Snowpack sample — Buffalo Mountain, Silverthorne, Colorado, USA (2/22/26, 2:02 PM MST)
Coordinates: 39.622, -106.113
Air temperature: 33 °F
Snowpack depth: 63 cm
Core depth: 50 cm
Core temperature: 28.4 °F
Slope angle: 11°, slope face: 116°
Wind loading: low
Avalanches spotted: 0
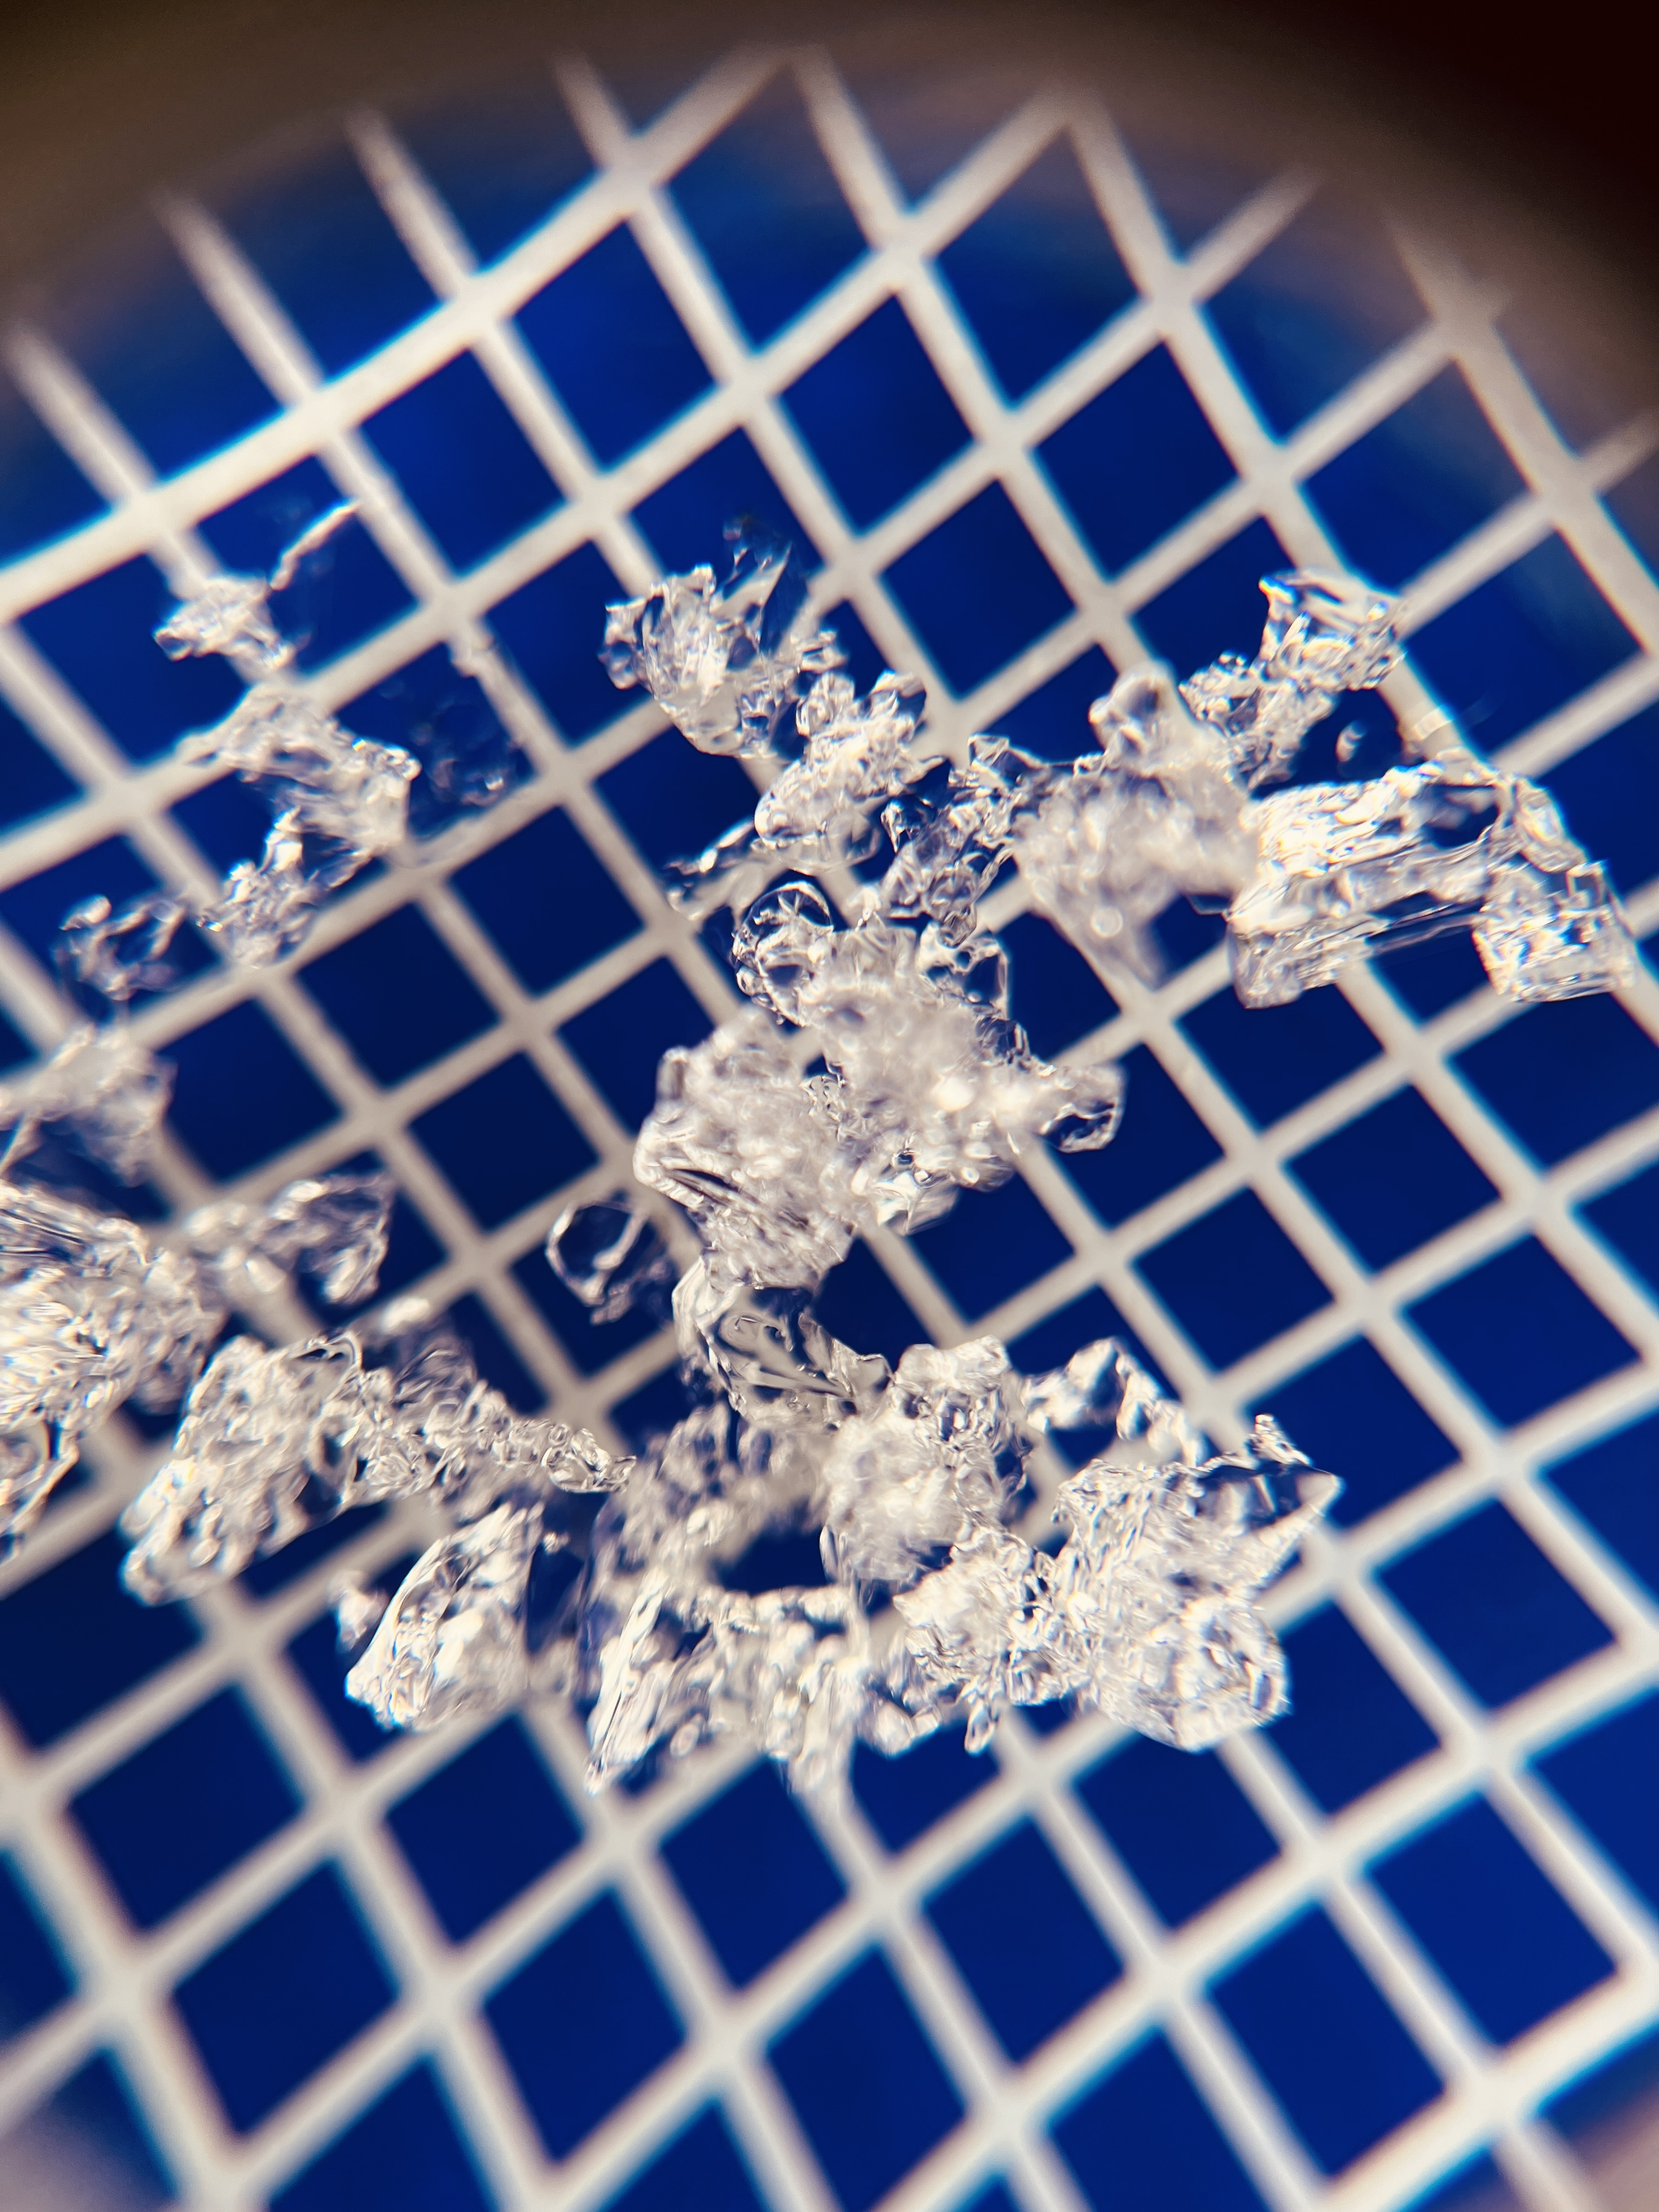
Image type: magnified_profile
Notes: In a firebreak similar to site 1, minimal wind loading with no spotted avalanches (not many faces in view though)